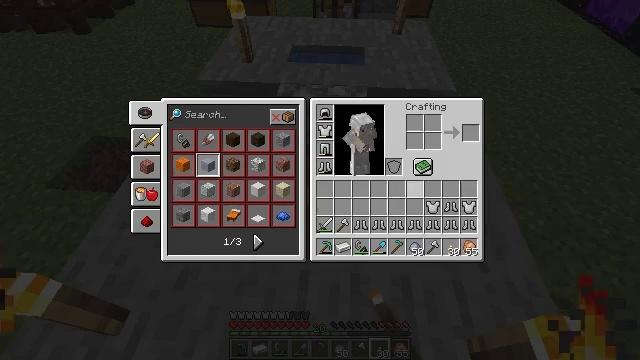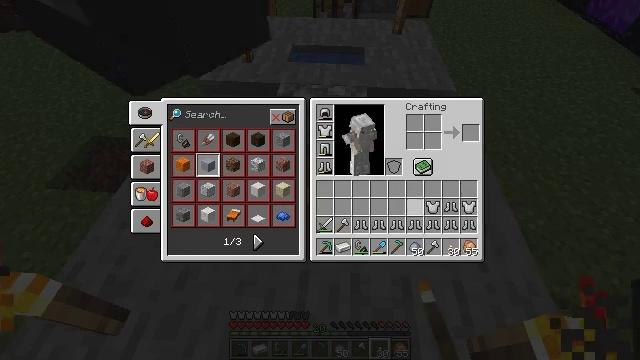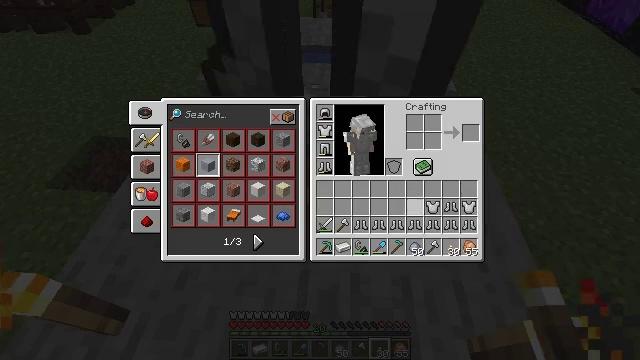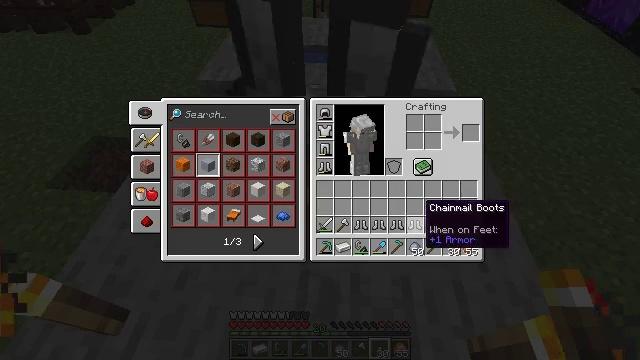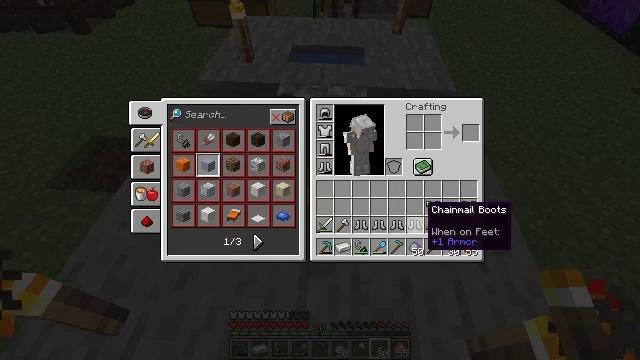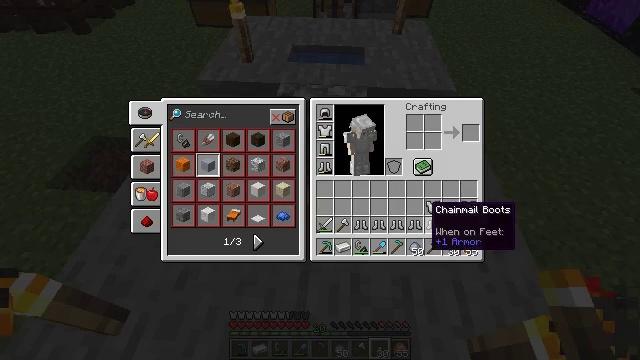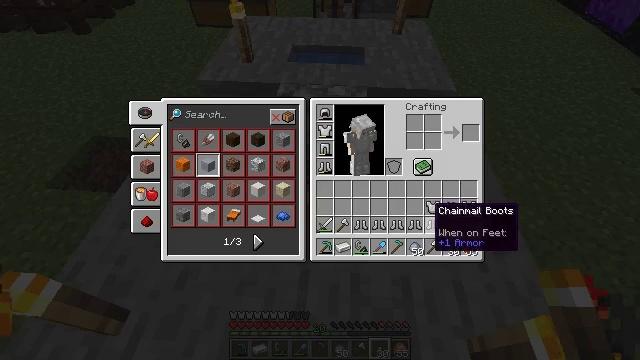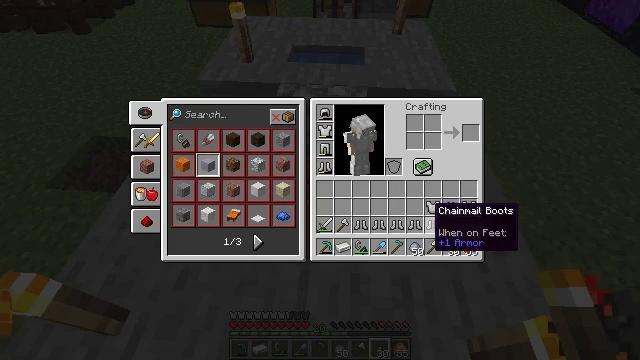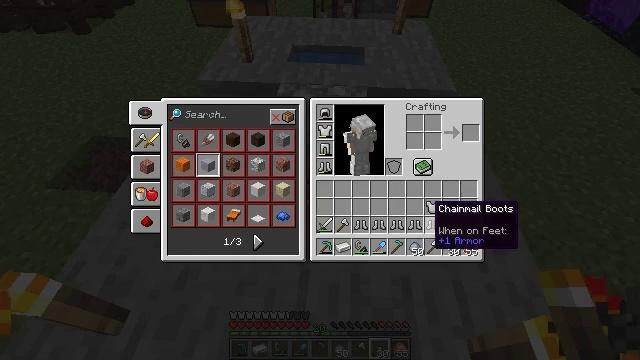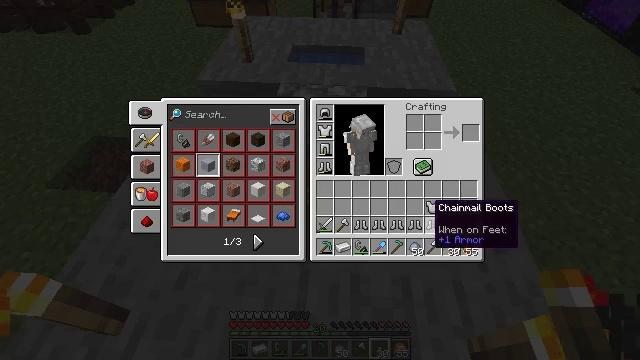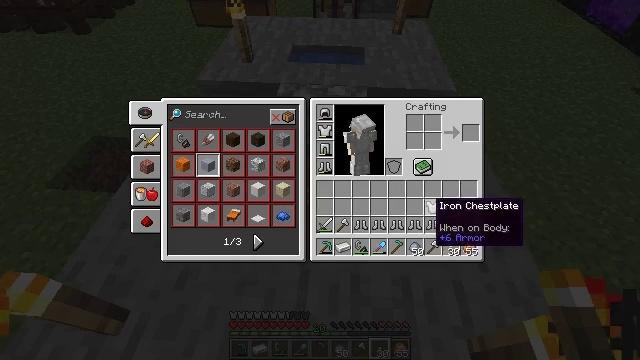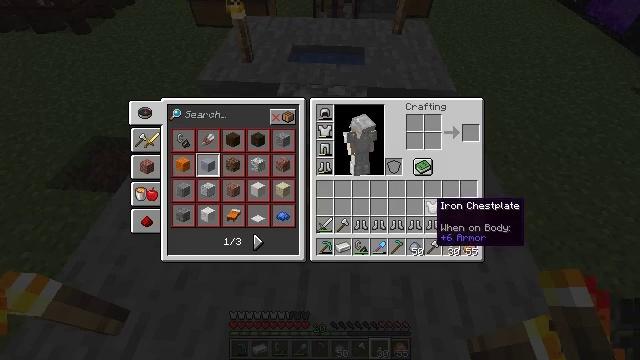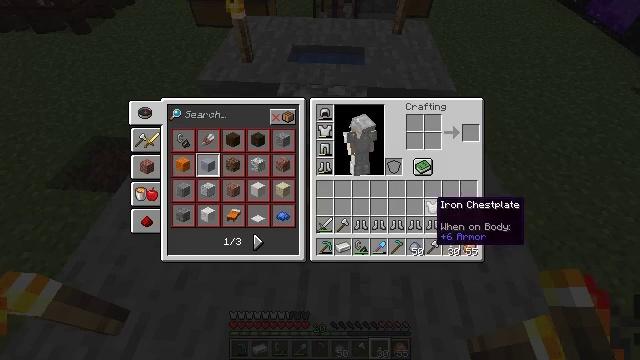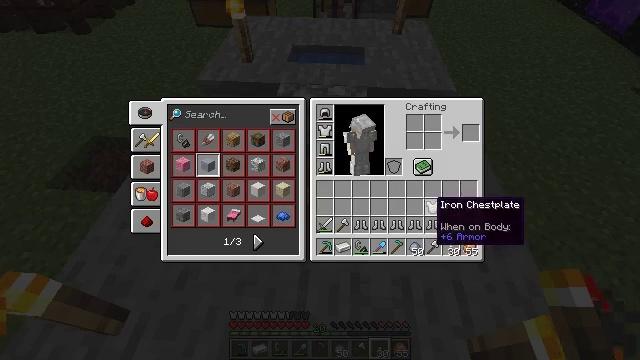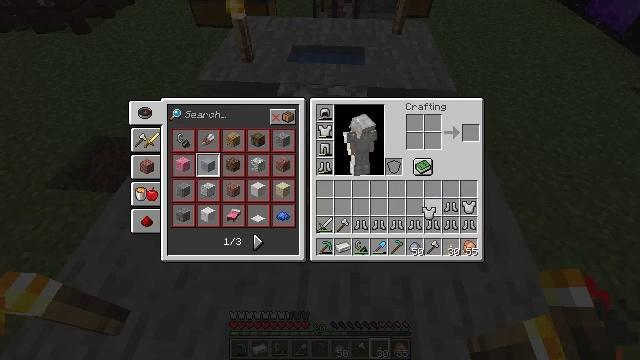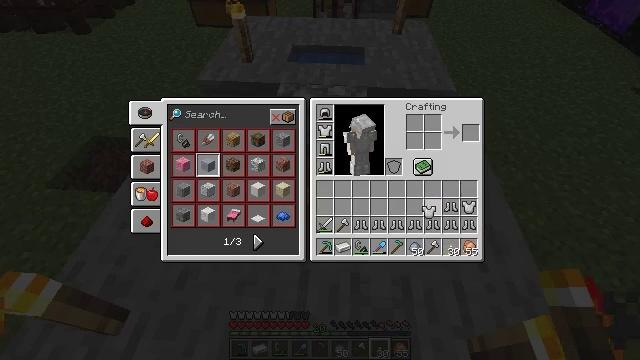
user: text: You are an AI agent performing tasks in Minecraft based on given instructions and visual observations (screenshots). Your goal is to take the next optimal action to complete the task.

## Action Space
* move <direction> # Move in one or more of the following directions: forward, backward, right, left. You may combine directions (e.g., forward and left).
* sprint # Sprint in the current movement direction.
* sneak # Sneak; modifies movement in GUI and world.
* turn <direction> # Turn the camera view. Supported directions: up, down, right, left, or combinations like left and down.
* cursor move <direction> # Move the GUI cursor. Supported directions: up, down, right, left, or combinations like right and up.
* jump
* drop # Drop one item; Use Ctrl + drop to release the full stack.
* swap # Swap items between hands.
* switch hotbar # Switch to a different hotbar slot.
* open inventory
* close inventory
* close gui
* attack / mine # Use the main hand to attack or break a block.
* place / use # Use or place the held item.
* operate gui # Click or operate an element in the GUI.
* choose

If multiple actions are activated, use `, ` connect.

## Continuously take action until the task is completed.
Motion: motion action
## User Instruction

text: Drop an iron chestplate.
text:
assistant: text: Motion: turn down
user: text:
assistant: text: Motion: no_op
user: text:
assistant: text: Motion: no_op
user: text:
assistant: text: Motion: no_op
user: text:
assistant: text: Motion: no_op
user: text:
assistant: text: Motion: no_op
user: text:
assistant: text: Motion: no_op
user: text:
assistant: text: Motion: no_op
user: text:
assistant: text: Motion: no_op
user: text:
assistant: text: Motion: no_op
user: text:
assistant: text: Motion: no_op
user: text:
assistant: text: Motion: no_op
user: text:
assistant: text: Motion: no_op
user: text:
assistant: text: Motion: attack / mine
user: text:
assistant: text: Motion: attack / mine
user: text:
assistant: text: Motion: turn left and up, attack / mine
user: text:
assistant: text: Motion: turn left and up
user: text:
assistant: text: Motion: turn left and up
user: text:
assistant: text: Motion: no_op
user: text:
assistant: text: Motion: attack / mine
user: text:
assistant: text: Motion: attack / mine
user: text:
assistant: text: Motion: attack / mine
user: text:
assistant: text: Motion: no_op
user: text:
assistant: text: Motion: turn right
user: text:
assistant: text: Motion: turn right and down
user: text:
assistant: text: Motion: turn right and down
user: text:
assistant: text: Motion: turn right and down
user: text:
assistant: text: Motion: no_op